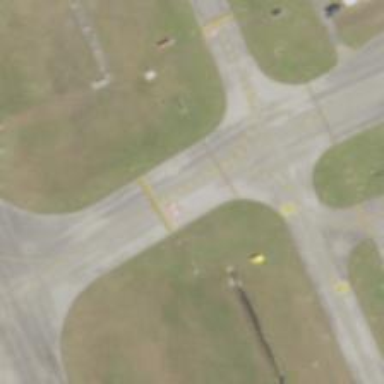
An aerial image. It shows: View of taxiway at the airport.